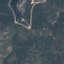
Land use / land cover: HerbaceousVegetation